Question: When using the designer for Mono for Android in Visual Studio,
the controls have a nice clean design but as soon as you run the app on a device (emulator or real)the controls have a completely different style:

Is this because the designer uses a specific theme, if so which one,
or is there something else I have to do to get the same style on the device as in the designer?
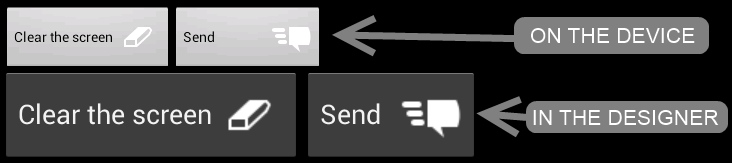
Answer: You probably have the default theme set to Theme.Holo.Light in the designer. In the upper-right of the designer, you will see a button that allows you to select the theme. See the screenshot below.

If you need to change the theme to Holo light or just Holo, reference this <URL>. You will need to make some themes resources and update your application manifest.